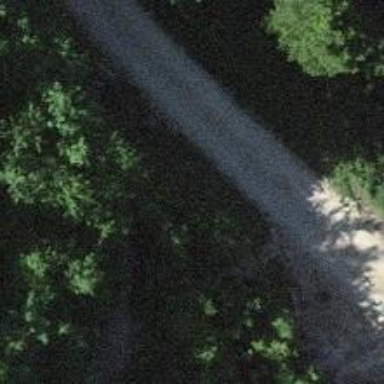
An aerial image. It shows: Set of steps on the road.